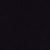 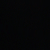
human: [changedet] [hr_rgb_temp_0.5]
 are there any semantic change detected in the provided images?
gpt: No change to mention.